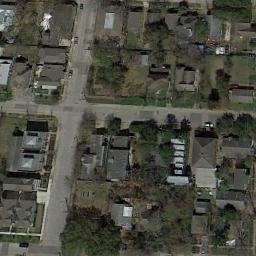
Label: residential